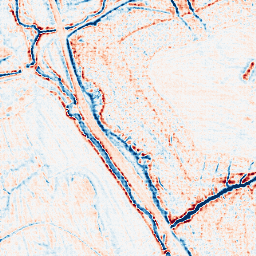
Category: edge_preserving
Decomposition family: anisotropic_diffusion
Decomposition parameters: iterations: 10
kappa: 100
gamma: 0.2
Upsampling method: sinc_hamming
Upsampling parameters: scale: 4
kernel_size: 4
Upsampling scale: 4